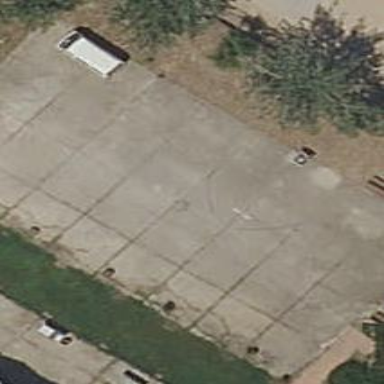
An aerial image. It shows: Basketball court located in leisure land pitch.